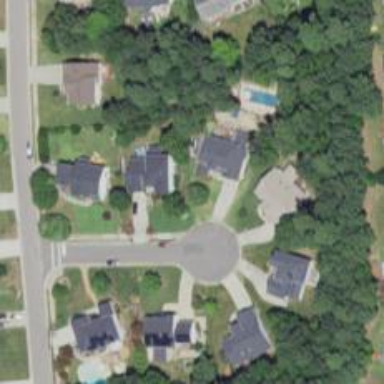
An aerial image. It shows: Residential road with separate asphalt sidewalk.